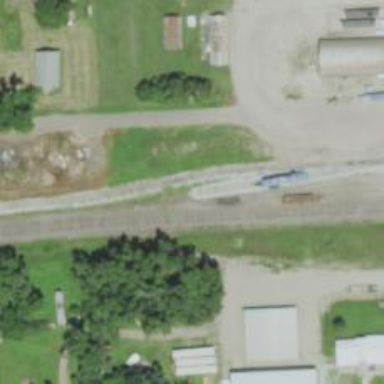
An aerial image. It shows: Railway yard in service.